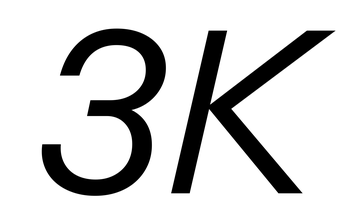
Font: InstrumentSans-Italic_Italic